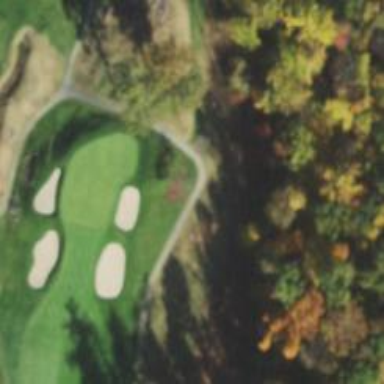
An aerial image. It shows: Pathway for golfing.